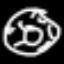
Label: donut